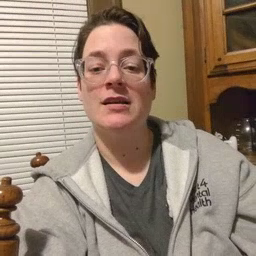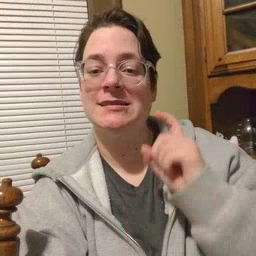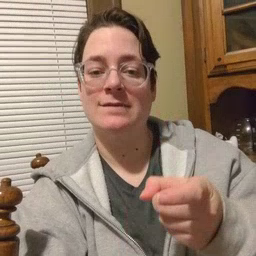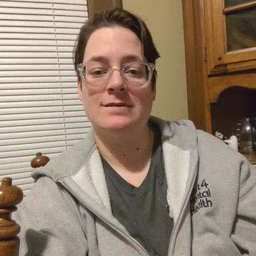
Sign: gift